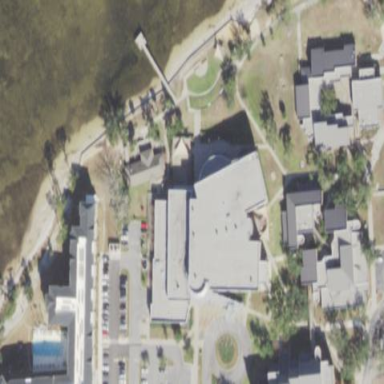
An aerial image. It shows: View of university building.